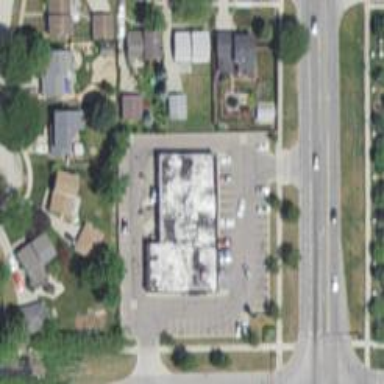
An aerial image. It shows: Convenience shop.